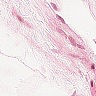
Metastatic tissue present: no